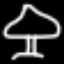
Label: mushroom